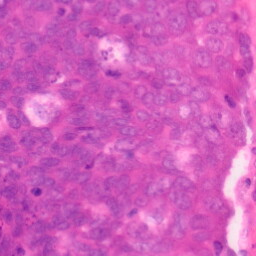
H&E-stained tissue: Colon